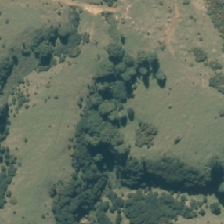
Land cover: grose_broom